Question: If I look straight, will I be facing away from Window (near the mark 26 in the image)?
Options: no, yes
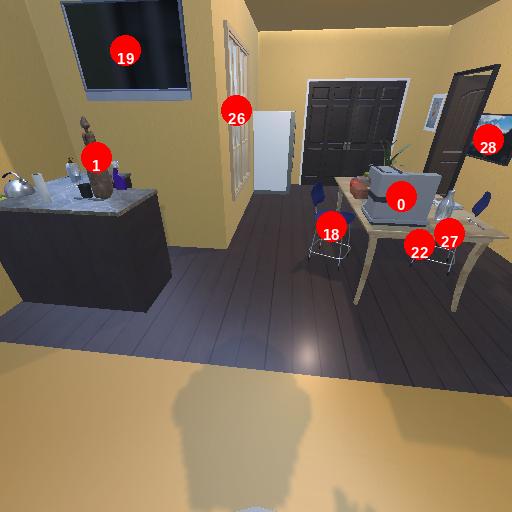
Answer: no